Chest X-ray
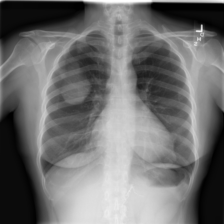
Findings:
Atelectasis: negative
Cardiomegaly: negative
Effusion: negative
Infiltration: negative
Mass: negative
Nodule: negative
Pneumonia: negative
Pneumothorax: negative
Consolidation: negative
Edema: negative
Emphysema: negative
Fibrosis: negative
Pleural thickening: negative
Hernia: negative